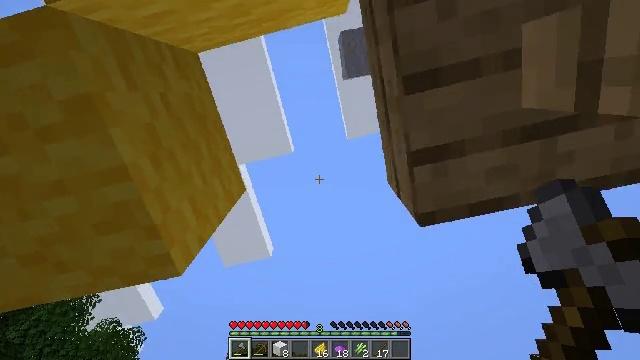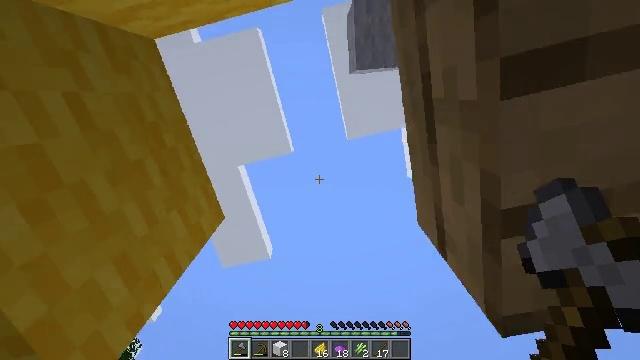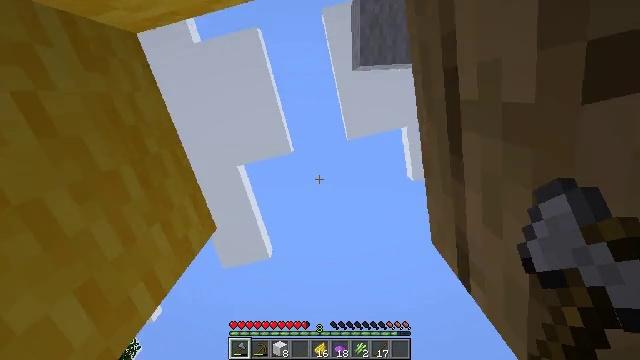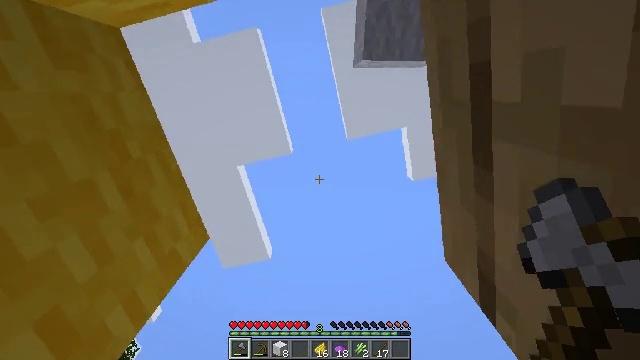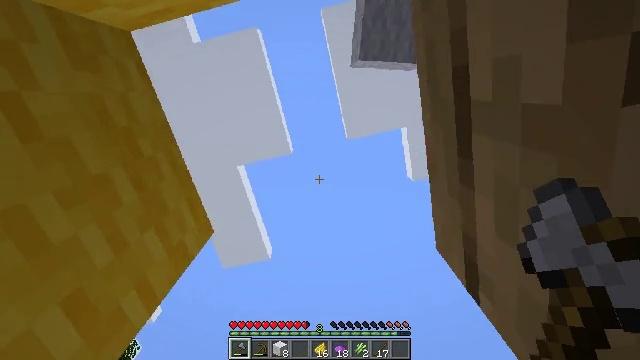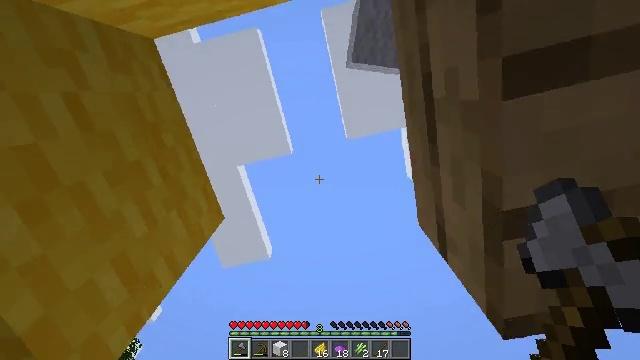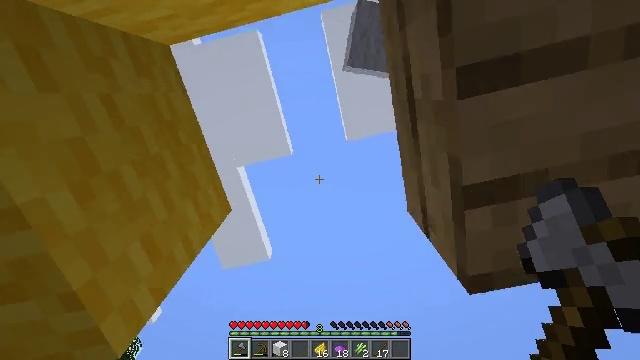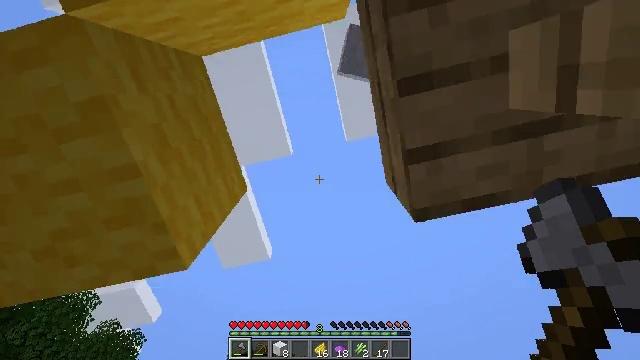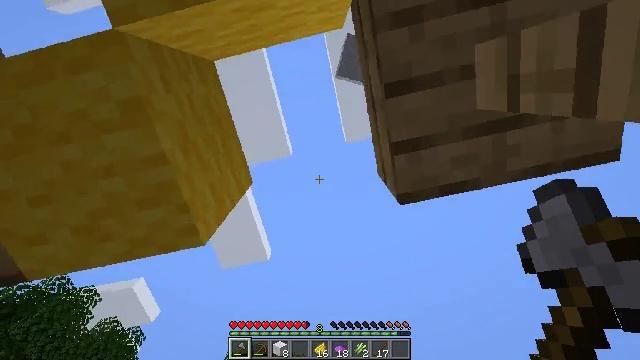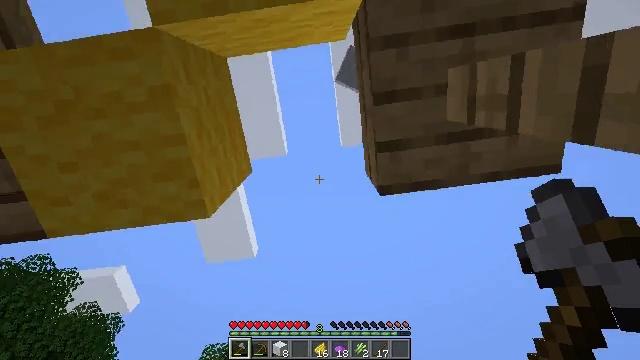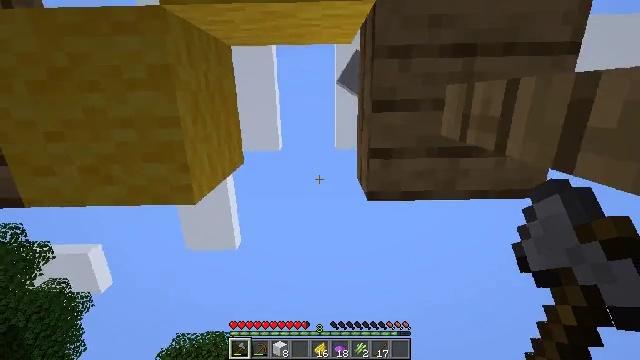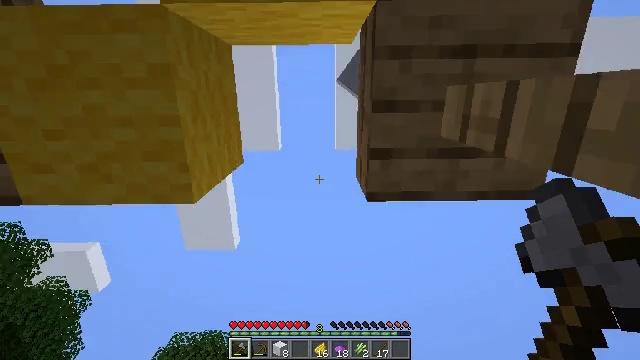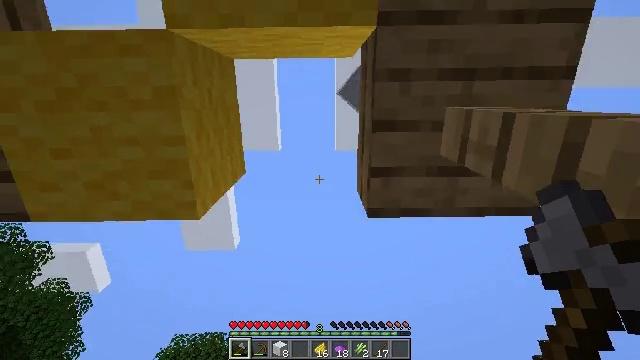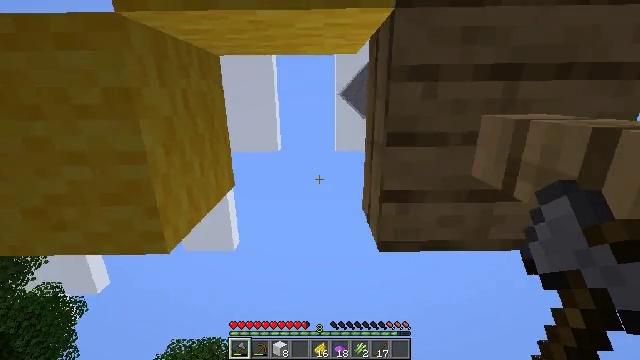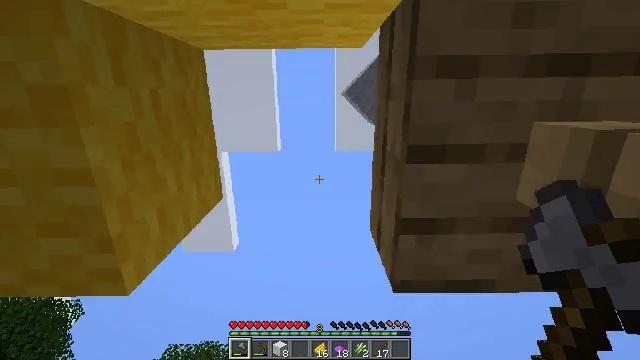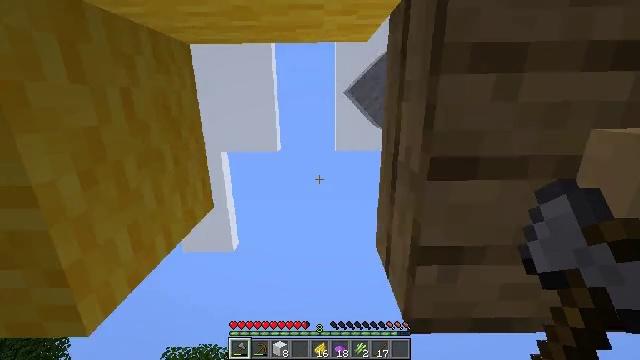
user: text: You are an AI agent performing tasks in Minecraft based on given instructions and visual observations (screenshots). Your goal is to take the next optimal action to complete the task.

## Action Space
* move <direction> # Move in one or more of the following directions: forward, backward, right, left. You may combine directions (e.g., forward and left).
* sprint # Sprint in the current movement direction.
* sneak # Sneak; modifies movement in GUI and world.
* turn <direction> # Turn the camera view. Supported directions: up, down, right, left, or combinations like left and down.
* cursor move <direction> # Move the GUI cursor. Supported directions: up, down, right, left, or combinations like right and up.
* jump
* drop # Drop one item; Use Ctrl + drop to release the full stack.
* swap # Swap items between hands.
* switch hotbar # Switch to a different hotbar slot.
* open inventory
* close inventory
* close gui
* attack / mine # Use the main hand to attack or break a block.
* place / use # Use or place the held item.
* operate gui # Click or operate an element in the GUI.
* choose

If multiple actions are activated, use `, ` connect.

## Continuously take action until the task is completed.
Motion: motion action
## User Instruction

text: Break the yellow wool to collect it.
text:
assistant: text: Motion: jump
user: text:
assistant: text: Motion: jump
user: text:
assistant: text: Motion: jump
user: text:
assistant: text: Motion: jump
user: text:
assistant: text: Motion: jump
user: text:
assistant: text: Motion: jump
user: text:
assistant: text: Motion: jump
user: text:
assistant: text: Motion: jump
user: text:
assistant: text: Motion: turn right, jump
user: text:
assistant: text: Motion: turn right
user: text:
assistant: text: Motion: no_op
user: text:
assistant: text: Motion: move back
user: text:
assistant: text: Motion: move back, jump
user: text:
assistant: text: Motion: move back, jump
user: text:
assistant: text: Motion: move back, jump
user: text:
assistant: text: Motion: move back, jump
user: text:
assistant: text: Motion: no_op
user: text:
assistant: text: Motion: no_op
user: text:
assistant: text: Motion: no_op
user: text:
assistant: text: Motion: no_op
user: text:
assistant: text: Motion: no_op
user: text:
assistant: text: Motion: no_op
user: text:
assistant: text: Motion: no_op
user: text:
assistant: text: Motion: no_op
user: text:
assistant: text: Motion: move forward, jump
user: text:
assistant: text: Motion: move forward, jump
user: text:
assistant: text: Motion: move forward, jump
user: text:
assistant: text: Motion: move forward, jump
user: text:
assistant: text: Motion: move forward, jump
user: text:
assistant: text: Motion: move forward